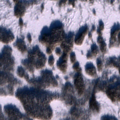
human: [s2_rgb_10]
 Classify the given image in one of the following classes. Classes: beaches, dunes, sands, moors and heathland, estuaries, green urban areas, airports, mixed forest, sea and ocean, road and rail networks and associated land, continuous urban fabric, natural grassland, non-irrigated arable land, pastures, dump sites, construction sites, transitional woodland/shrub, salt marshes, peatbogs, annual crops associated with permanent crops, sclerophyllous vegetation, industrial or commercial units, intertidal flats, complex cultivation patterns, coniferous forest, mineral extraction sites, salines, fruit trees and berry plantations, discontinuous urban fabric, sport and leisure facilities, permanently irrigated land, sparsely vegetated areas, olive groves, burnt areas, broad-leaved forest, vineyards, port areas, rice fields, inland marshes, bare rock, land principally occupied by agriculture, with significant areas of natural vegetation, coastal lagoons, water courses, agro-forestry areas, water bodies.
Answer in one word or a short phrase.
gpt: coniferous forest, peatbogs